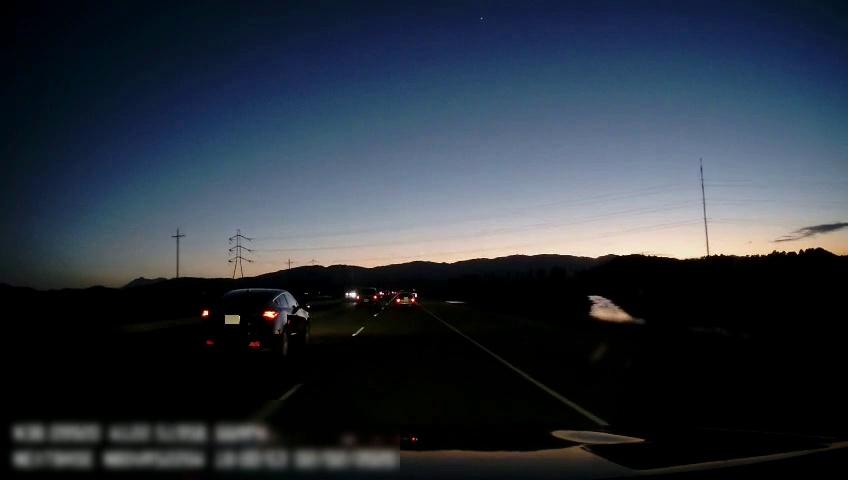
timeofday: Dusk/Dawn/Twilight
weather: Sunny
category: Drivable Space
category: Vehicles | Car
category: Vehicles | Car
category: Vehicles | Car
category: Lanes | Current Lane
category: Lanes | Alternate Lane